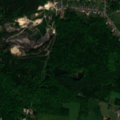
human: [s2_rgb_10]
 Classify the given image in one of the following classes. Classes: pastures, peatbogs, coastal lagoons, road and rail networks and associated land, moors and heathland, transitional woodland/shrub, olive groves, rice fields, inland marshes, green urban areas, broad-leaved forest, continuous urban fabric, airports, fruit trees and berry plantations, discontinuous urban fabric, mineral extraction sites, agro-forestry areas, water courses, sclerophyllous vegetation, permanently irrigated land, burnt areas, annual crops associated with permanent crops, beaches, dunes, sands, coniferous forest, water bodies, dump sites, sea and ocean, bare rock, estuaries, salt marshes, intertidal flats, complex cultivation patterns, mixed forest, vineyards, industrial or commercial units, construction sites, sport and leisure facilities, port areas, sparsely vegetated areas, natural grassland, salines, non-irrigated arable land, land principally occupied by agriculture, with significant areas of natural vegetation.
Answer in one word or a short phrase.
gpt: discontinuous urban fabric, mineral extraction sites, complex cultivation patterns, broad-leaved forest, mixed forest